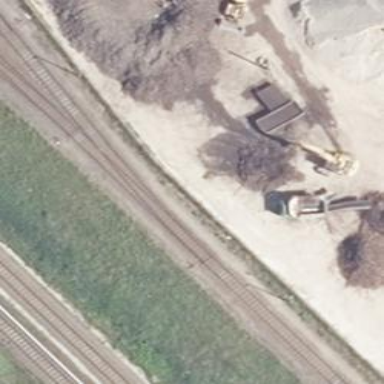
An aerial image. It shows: Railway switch.